Question: I have a dynamic Flot graph with dates on the x-axis and numbers on the y-axis. To get the Flot-plugin to read the date object correctly, I had to convert the dates to ticks (with 'getTime()'). My problem is that I can't revers the ticks back to a normal date in my tooltip hover on the graph.

I've tried to revers it with this:
'''
dateTimeObject = new Date((jsTicks - 621355968000000000) / 10000);
'''
All I get, no matter what jsTicks is, is "Jan 02 0001 hh:mm:ss (almost current time)"
What am I doing wrong?
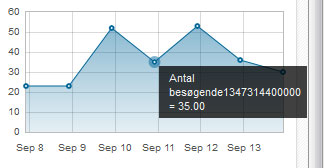
Answer: This somewhat depends on whether you accounted for the browser's timezone or not when you were creating the data. A simplistic way to deal with this in a 'plotclick' or 'plothover' event is like so:
'''
$("#placeholder").bind("plotclick", function(event, pos, item) {
var x = item.datapoint[0],
y = item.datapoint[1].toFixed(2);
var dt = new Date(x);
var label = 'At '+dt.toLocaleTimeString()+' ';
//now display this label
}
'''
If you are accounting for timezone in your data, you'd need to have one that looks more like this:
'''
$("#placeholder").bind("plotclick", function(event, pos, item) {
var x = item.datapoint[0],
y = item.datapoint[1].toFixed(2);
var userTZ = new Date();
userTZ = userTZ.getTimezoneOffset()*60*1000;
var dt = new Date(x+userTZ);
var label = 'At '+dt.toLocaleTimeString()+' ';
//now display this label
}
'''
An example with timezones in place: <URL>